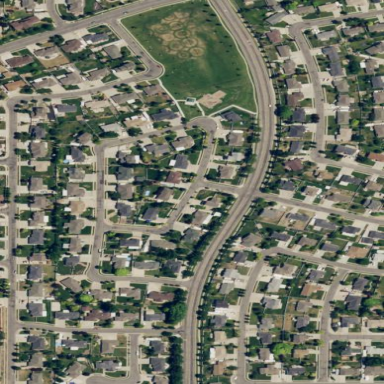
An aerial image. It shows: Neighborhood.